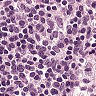
Metastatic tissue present: no